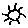
Label: sun